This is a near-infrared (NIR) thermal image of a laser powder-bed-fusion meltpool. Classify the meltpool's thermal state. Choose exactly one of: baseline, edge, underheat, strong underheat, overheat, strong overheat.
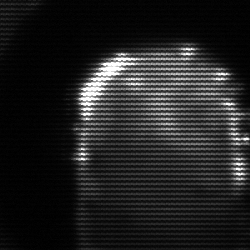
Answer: baseline